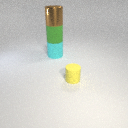
large brown metal cylinder above large cyan rubber cylinder